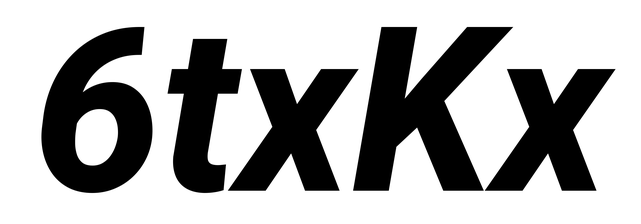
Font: Roboto-Italic_ExtraBold_Italic